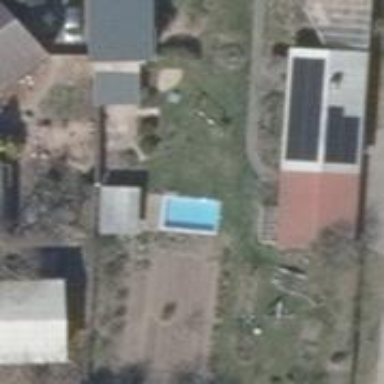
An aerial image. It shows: Swimming pool located in leisure land.